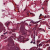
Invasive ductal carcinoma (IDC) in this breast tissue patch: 0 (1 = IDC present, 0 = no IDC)